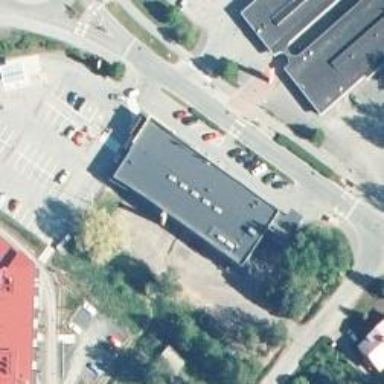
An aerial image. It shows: Supermarket.